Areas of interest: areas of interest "Industrial Park"
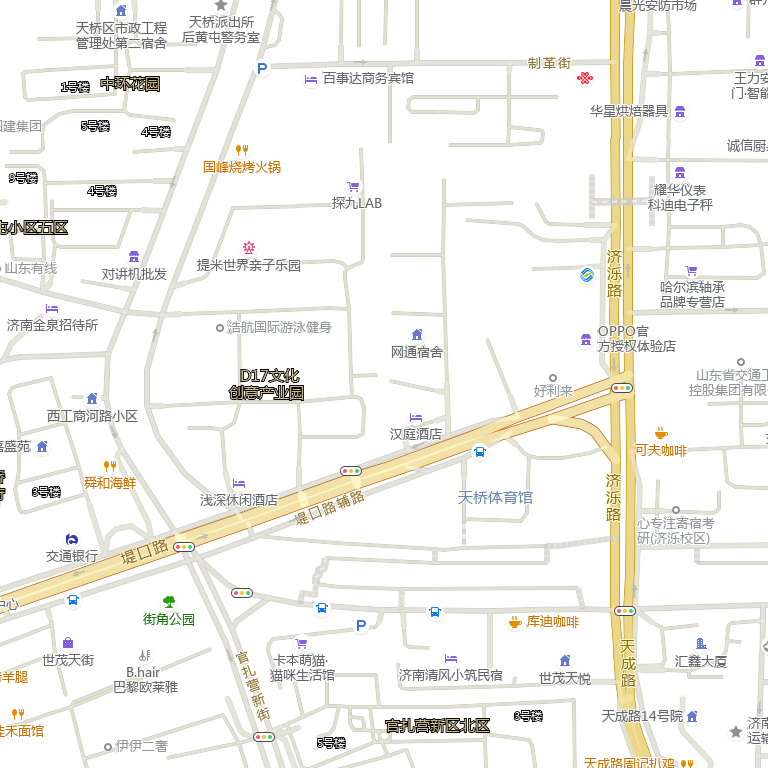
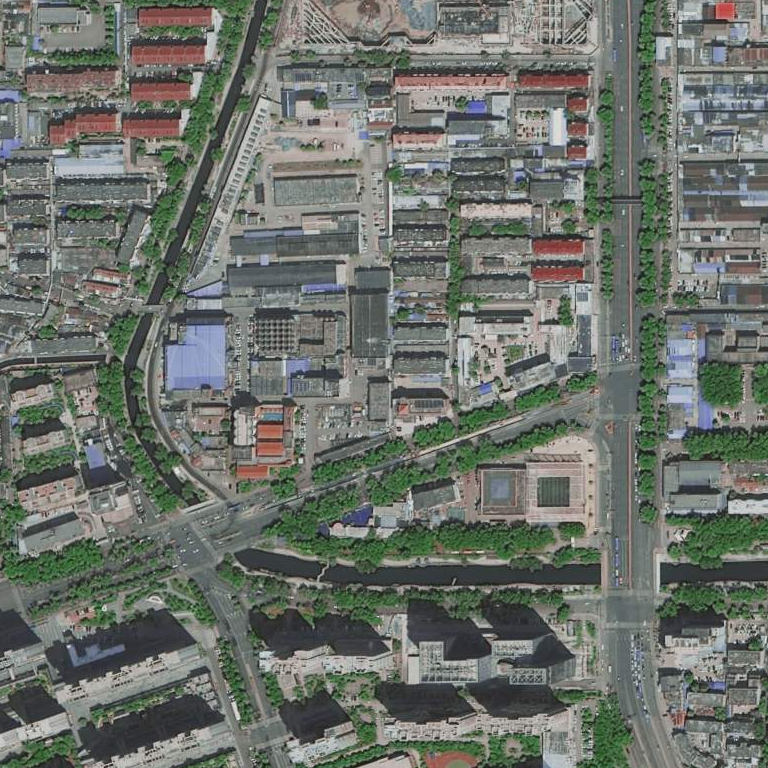